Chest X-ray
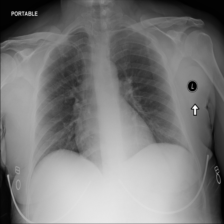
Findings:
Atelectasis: negative
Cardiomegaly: negative
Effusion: negative
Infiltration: negative
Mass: negative
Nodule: negative
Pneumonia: negative
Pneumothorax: negative
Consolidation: negative
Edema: negative
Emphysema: negative
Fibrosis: negative
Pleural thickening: negative
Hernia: negative